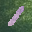
Label: 1